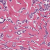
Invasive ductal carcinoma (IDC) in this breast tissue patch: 1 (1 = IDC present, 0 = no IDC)